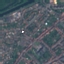
Land use / land cover: Residential